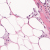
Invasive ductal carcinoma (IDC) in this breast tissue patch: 0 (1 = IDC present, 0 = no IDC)